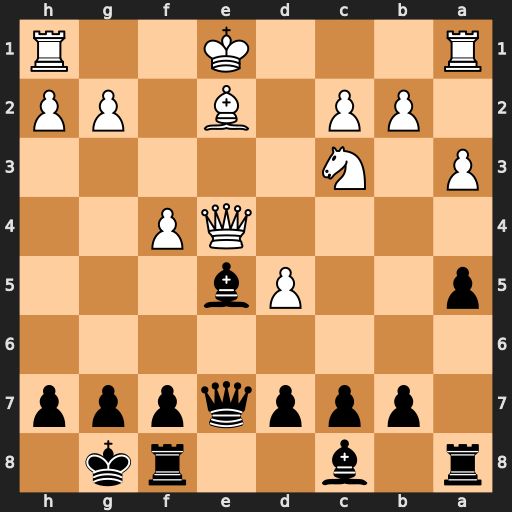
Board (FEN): r1b2rk1/1pppqppp/8/p2Pb3/4QP2/P1N5/1PP1B1PP/R3K2R
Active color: b
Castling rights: KQ
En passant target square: -
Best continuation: Bxc3+ bxc3 Qxe4